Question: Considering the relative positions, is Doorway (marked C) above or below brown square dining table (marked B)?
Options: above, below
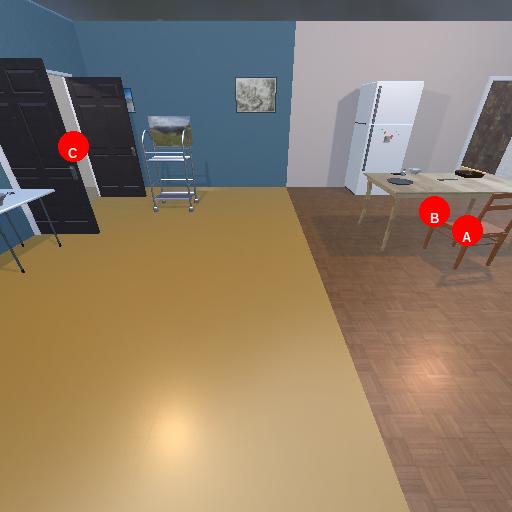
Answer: above